Interaction volume radius: 10 \u00c5
Interaction volume height: 35 \u00c5
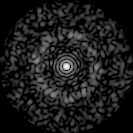
Disorder parameter: 0.826